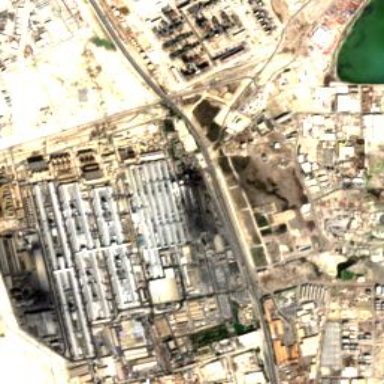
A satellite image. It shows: Power plant.